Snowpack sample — Snodgrass Mountain, Crested Butte, Colorado (2/4/25, 12:06 PM MST)
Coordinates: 38.923, -106.968
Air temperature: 35 °F
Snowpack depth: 80 cm
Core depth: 70 cm
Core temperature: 32 °F
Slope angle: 14°, slope face: 78°
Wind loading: low
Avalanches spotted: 0
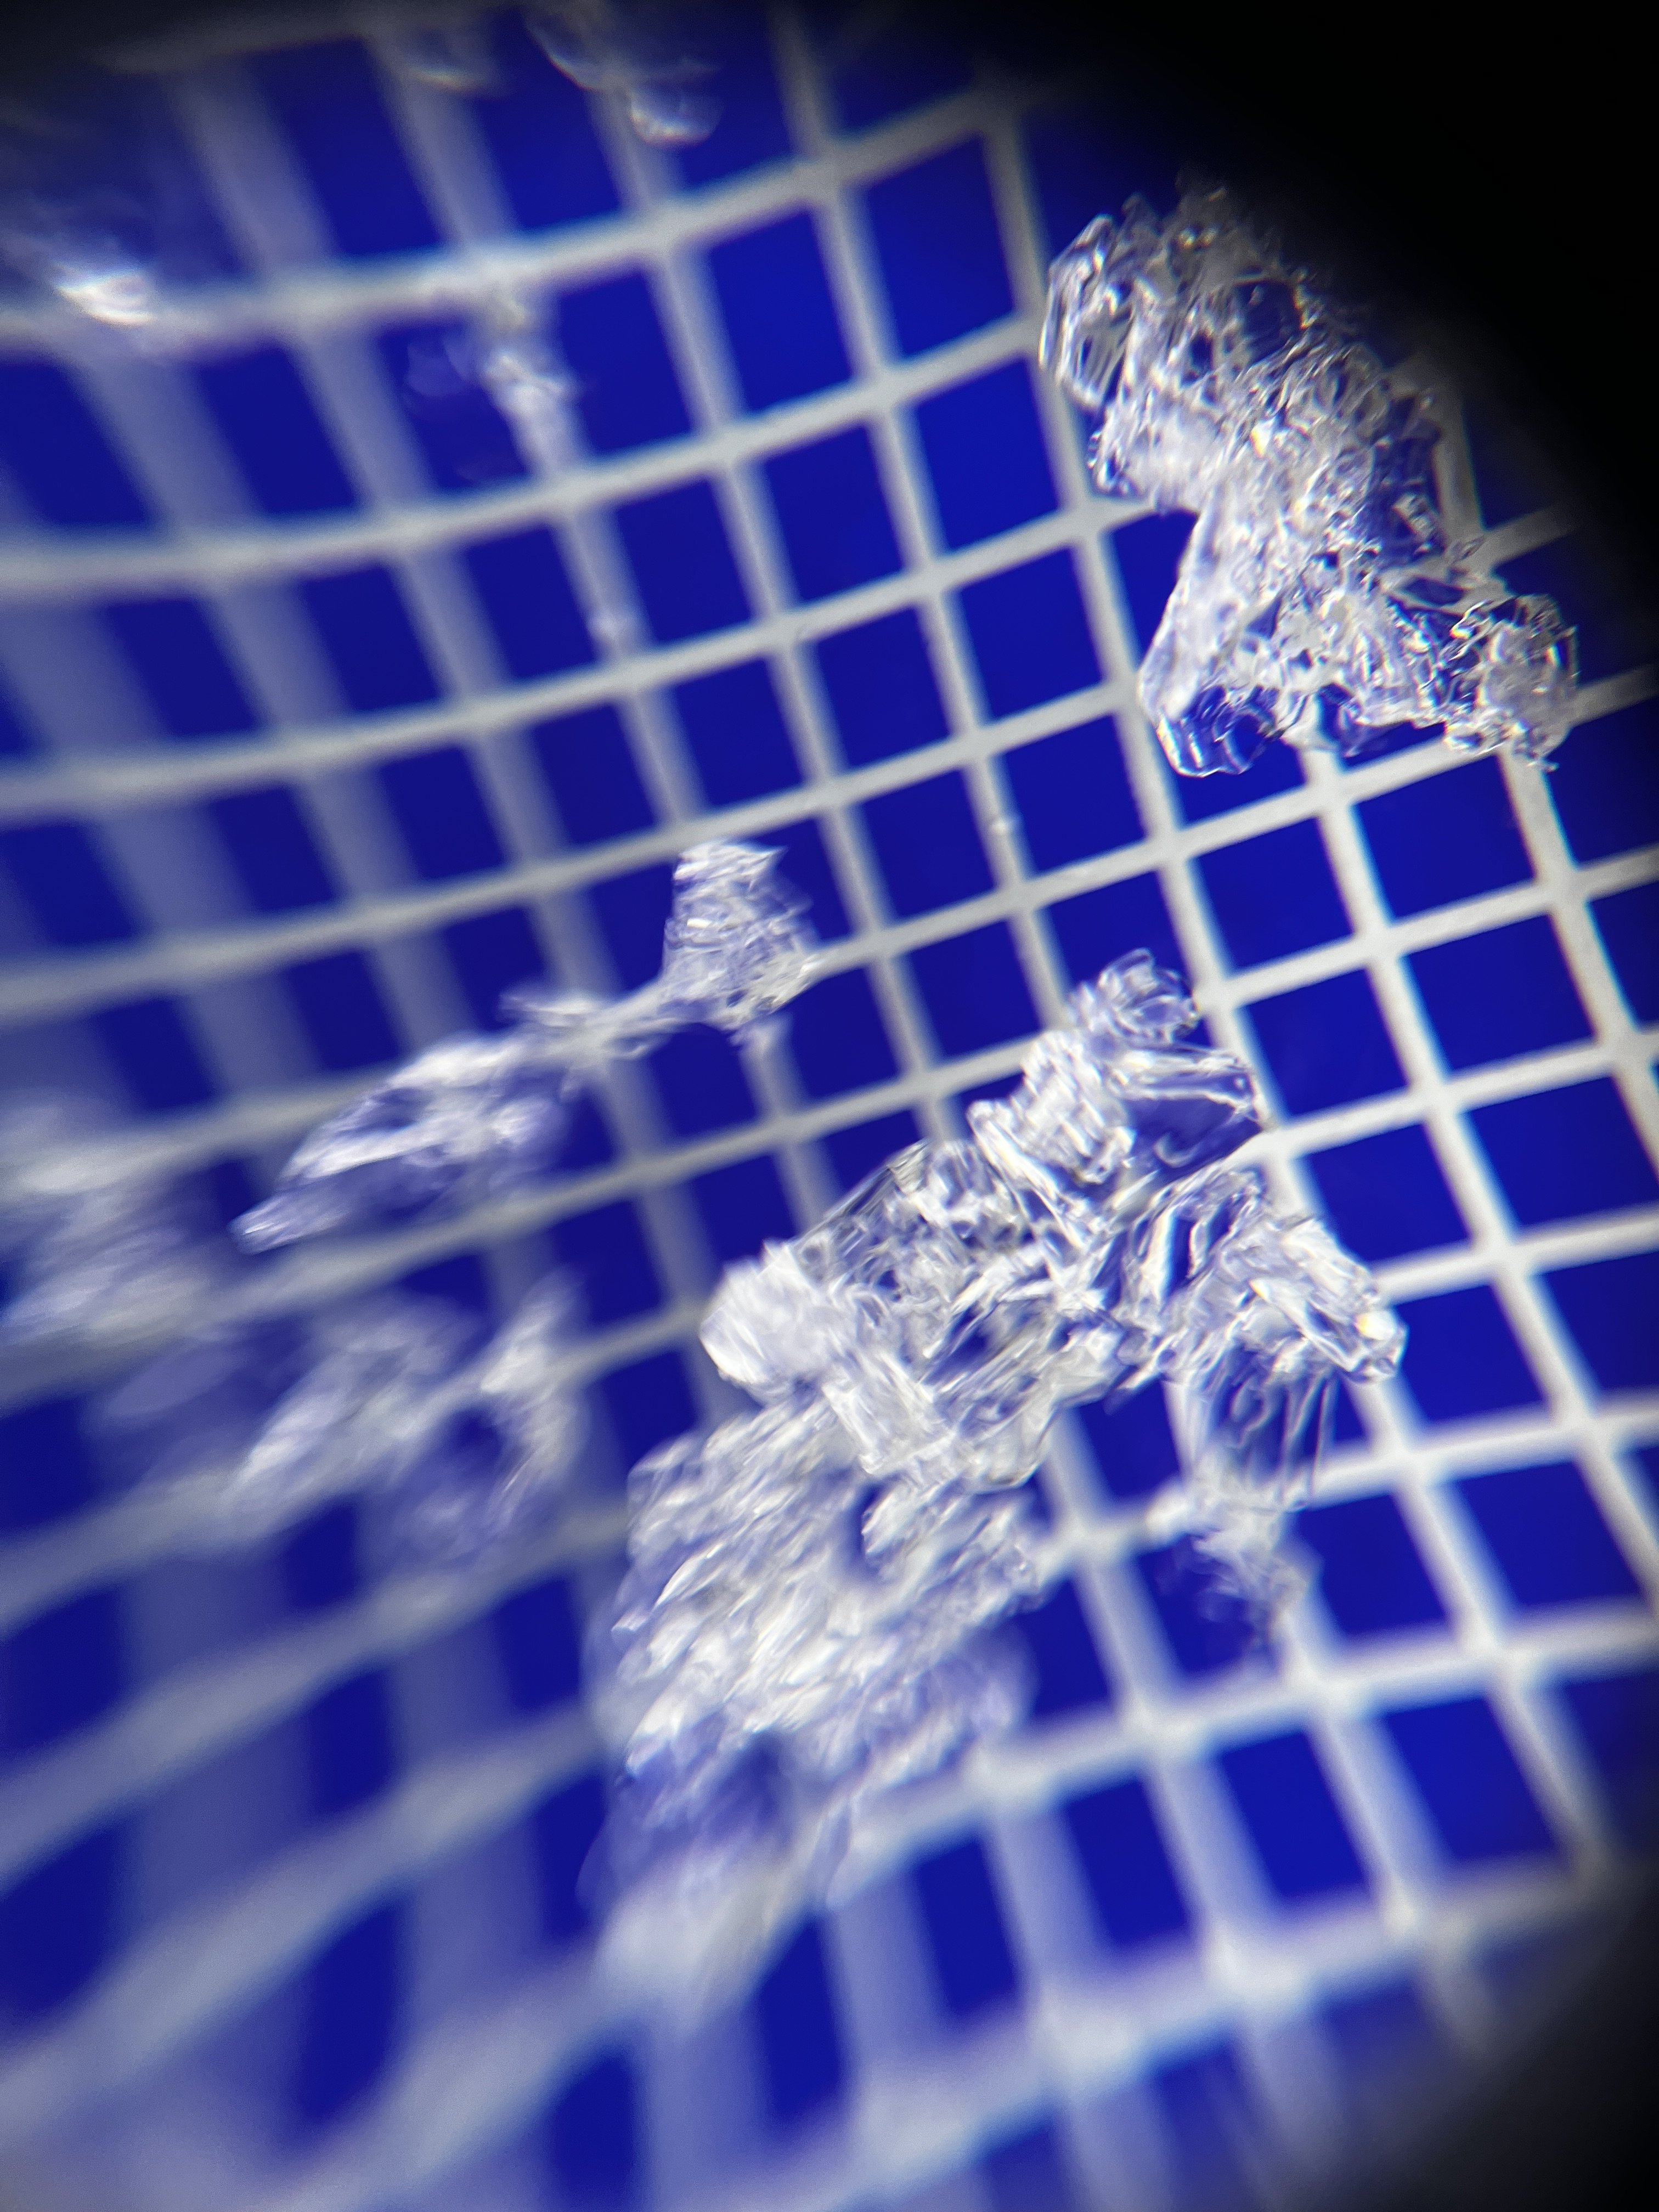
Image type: magnified_profile
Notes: No avalanches nearby, unusually warm weather for the last month reported by residents, Collected 25 yards from treeline